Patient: sex M, age 60
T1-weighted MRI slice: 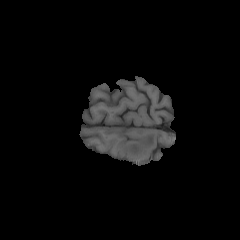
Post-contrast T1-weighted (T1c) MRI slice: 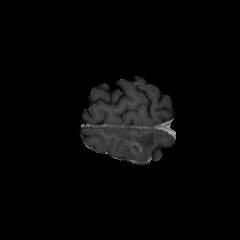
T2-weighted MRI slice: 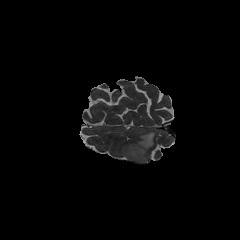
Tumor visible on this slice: yes
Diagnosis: Glioblastoma, IDH-wildtype
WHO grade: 4